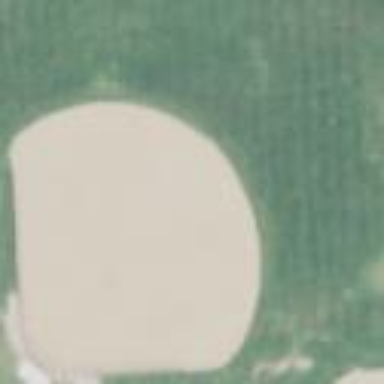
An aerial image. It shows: Baseball pitch for leisure land activities.